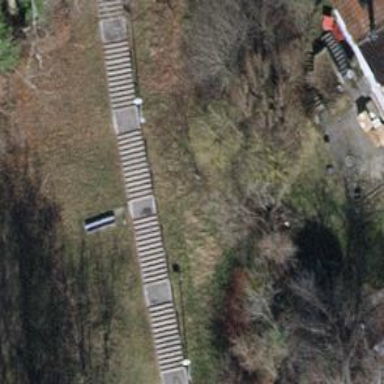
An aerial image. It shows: Asphalt steps along the road.